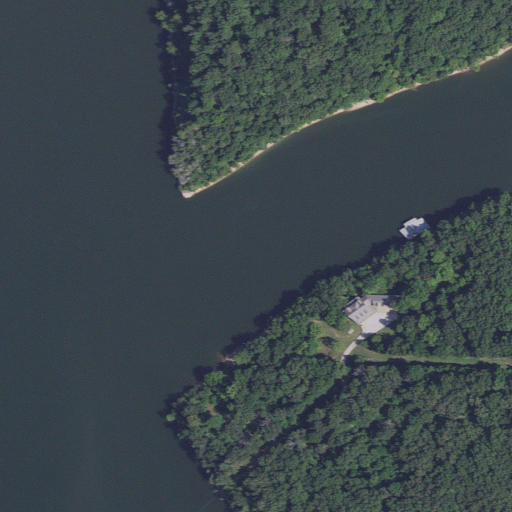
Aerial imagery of valley in Arkansas named Hickory Flat Hollow containing open water, deciduous forest, mixed forest, open development, evergreen forest, and low intensity development